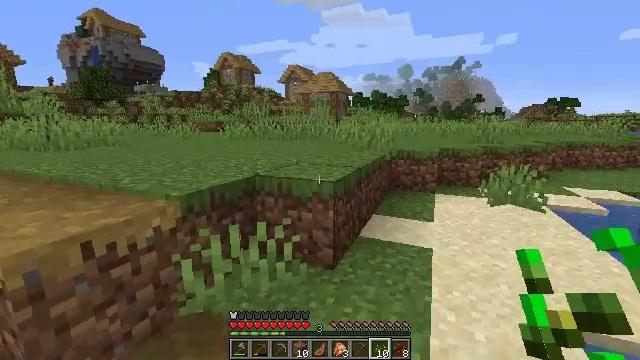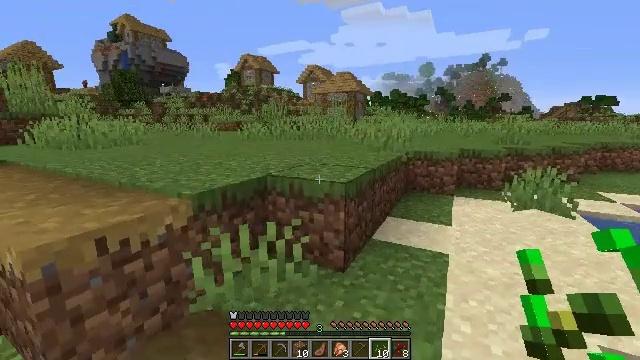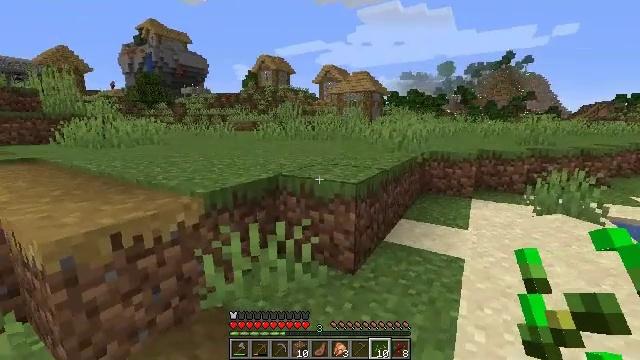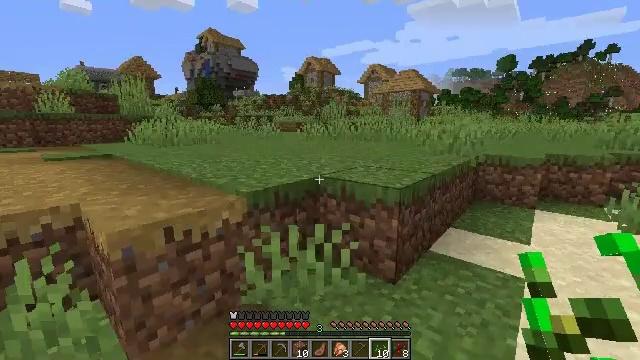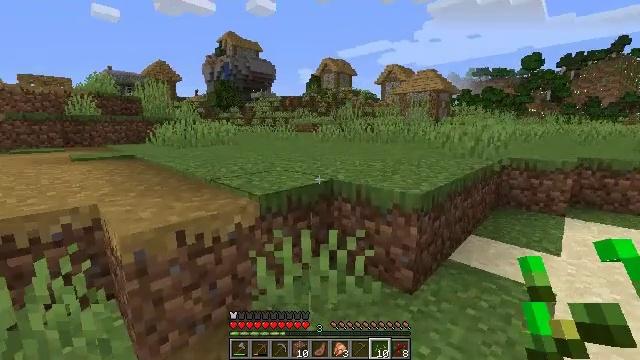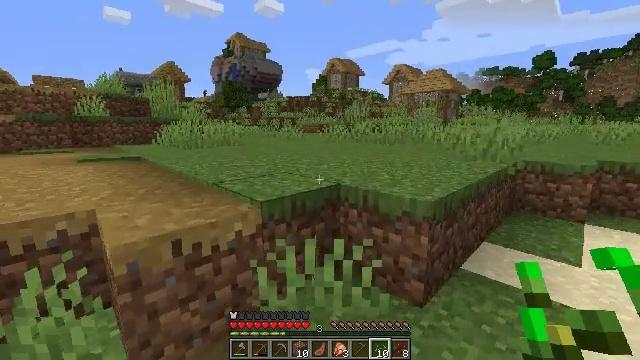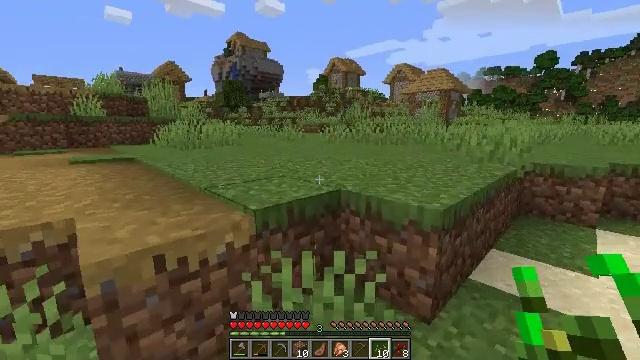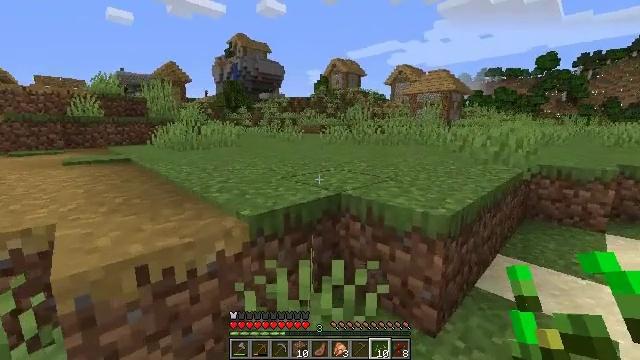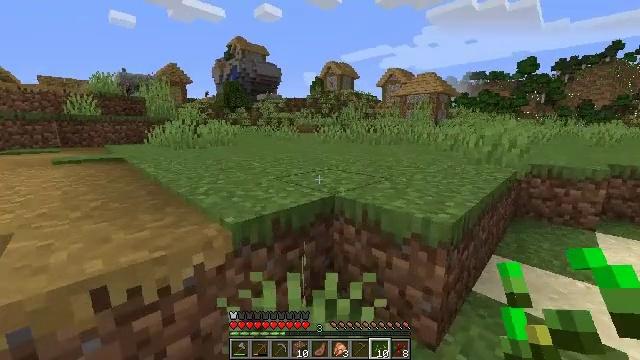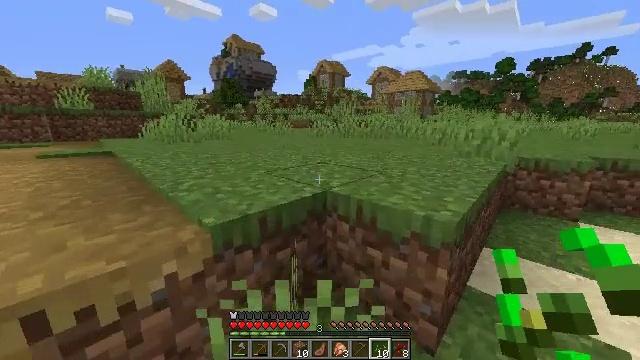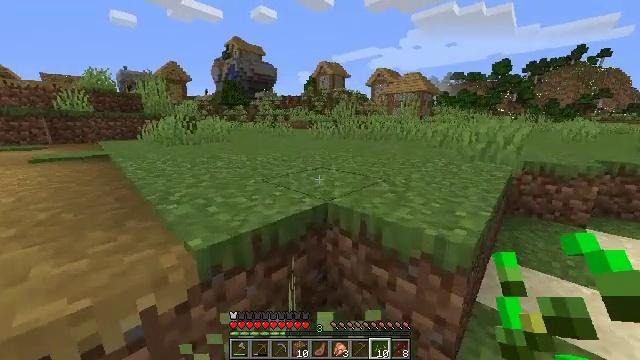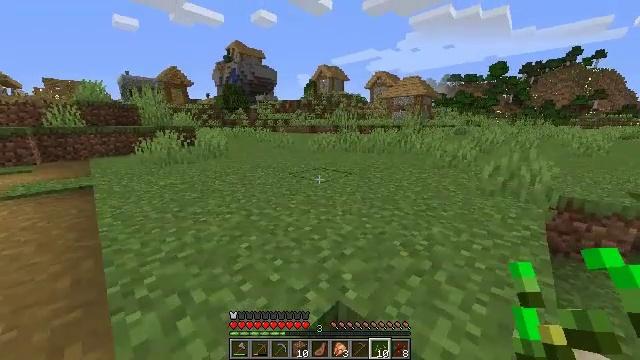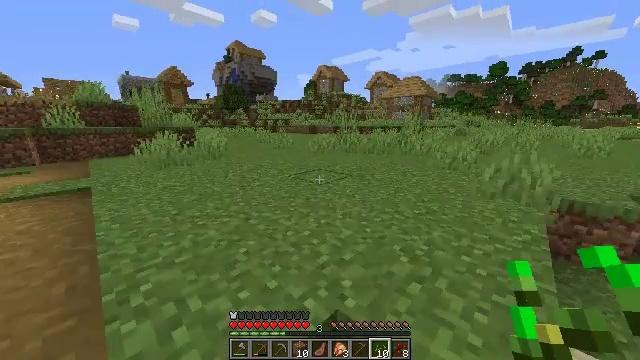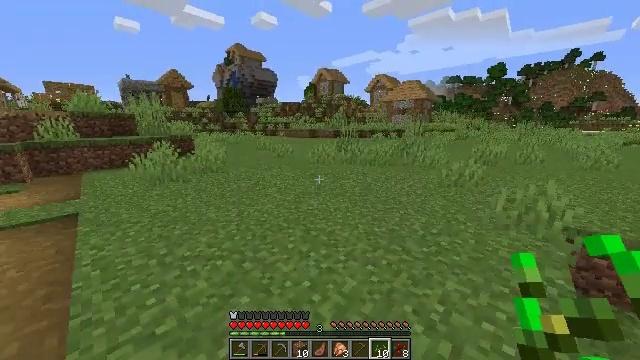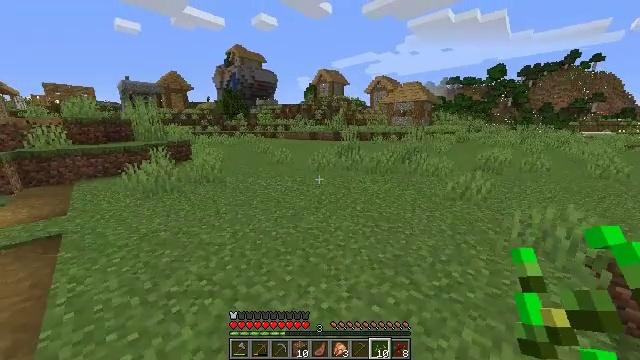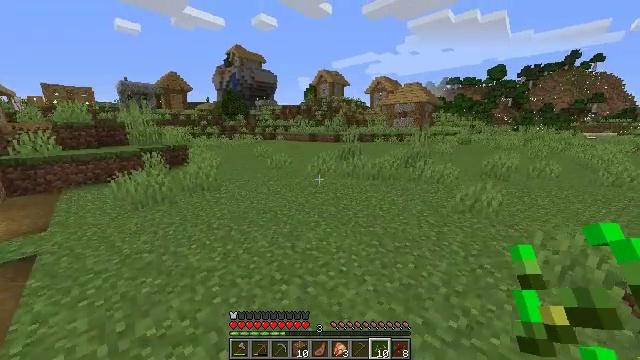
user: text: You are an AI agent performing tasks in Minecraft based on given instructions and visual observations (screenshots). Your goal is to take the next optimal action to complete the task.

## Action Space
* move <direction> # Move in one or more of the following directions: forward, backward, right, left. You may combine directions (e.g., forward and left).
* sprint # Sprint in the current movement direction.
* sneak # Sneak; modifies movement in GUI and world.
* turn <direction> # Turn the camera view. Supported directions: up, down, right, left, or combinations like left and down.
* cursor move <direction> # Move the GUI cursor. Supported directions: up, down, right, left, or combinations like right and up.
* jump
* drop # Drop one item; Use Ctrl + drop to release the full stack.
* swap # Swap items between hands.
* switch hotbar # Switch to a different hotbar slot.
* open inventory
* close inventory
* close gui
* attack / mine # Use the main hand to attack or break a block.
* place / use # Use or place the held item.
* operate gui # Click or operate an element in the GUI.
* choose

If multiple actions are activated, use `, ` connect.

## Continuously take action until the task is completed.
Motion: motion action
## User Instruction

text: Mine the fully grown carrots.
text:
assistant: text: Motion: turn left
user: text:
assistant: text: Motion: turn left
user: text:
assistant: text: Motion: move forward, turn left
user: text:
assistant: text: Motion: move forward, turn left
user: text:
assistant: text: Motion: move forward, turn left
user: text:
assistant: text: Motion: no_op
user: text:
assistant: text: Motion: move forward
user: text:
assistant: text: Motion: move forward, turn right
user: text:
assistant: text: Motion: move forward, turn right and down
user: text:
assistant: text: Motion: move forward
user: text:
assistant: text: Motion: move forward, jump
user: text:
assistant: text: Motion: move forward, jump
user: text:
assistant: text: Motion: move forward, jump
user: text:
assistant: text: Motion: move forward, jump
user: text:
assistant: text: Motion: move forward, jump
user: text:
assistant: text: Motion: move forward
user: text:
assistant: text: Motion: move forward, turn left and up
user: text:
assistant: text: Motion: move forward, turn left
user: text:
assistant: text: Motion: move forward, turn left
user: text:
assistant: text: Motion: move forward, turn left
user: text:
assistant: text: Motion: move forward, turn left, jump
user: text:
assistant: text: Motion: move forward, turn left, jump
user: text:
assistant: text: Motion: move forward, turn left, jump
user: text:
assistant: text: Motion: move forward, turn left, jump
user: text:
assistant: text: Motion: move forward, turn left
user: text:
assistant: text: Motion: move forward, turn left
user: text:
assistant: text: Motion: move forward, turn left
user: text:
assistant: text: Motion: move forward
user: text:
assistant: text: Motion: move forward
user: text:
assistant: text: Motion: move forward